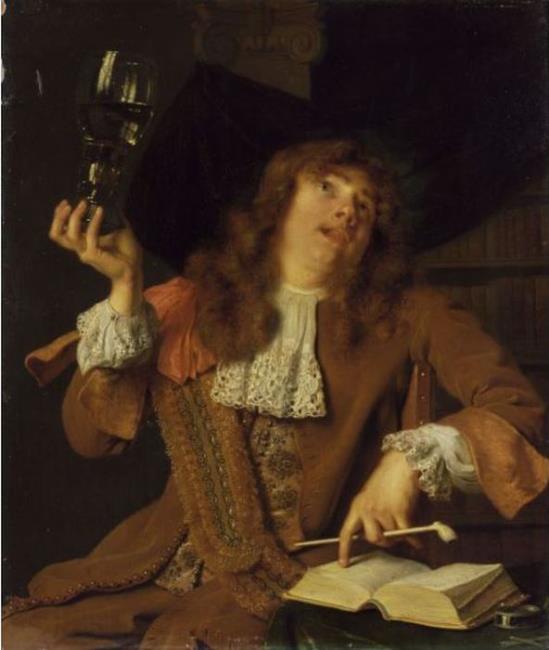
Title: The merry drinker
Artist: Ary de Vois
Earliest date: 1678
Latest date: 1678
Genre: painting
Iconography: Tobacco
Keywords: genre, man, sitting, book, glass, pipe